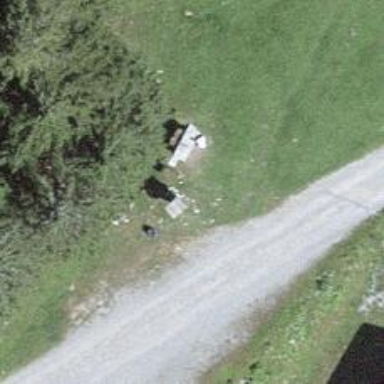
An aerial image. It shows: Bench for seating.